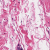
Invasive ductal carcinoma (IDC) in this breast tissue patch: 0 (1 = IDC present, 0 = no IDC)